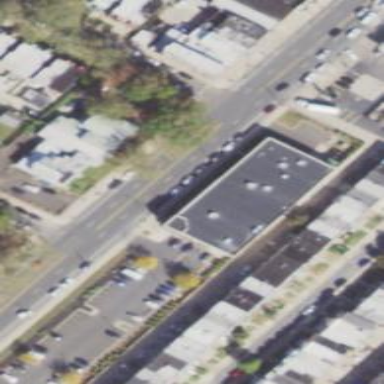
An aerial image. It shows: Pharmacy building providing healthcare services.